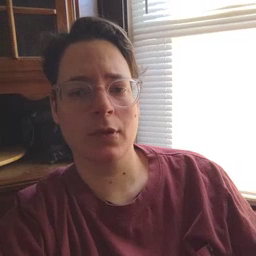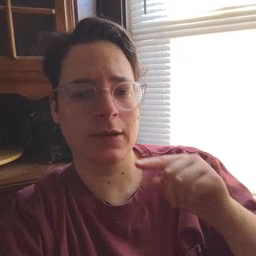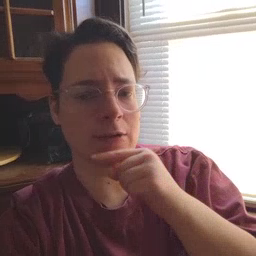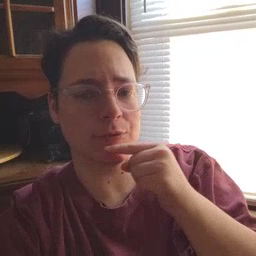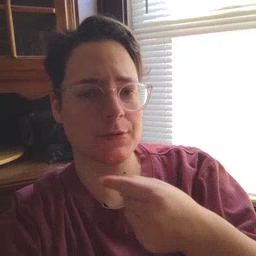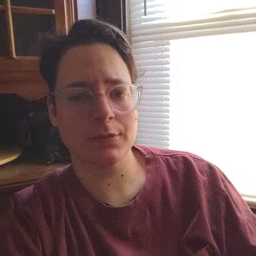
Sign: carrot